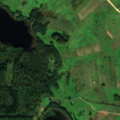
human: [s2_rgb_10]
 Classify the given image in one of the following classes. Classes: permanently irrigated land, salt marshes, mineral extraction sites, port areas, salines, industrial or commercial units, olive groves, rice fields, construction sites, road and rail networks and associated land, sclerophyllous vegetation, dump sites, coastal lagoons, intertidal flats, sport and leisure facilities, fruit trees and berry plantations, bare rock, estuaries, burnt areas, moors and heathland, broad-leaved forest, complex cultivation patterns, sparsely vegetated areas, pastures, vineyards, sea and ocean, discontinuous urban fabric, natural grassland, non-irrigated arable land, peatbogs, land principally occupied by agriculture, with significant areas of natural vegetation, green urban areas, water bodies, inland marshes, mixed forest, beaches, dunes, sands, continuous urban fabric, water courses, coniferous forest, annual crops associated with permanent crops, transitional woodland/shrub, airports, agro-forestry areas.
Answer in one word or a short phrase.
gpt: non-irrigated arable land, pastures, complex cultivation patterns, broad-leaved forest, water bodies